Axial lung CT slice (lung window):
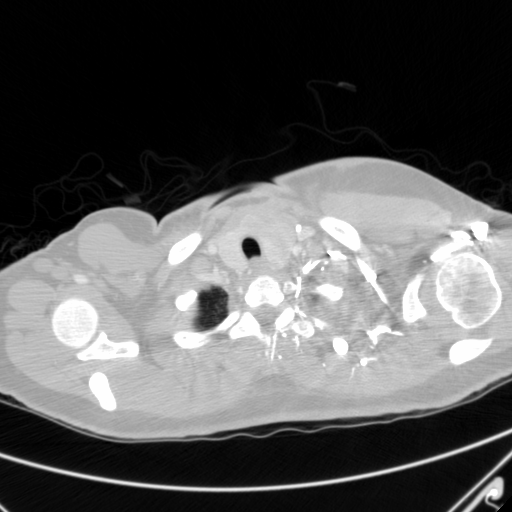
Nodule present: no